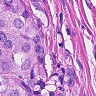
Metastatic tissue present: yes